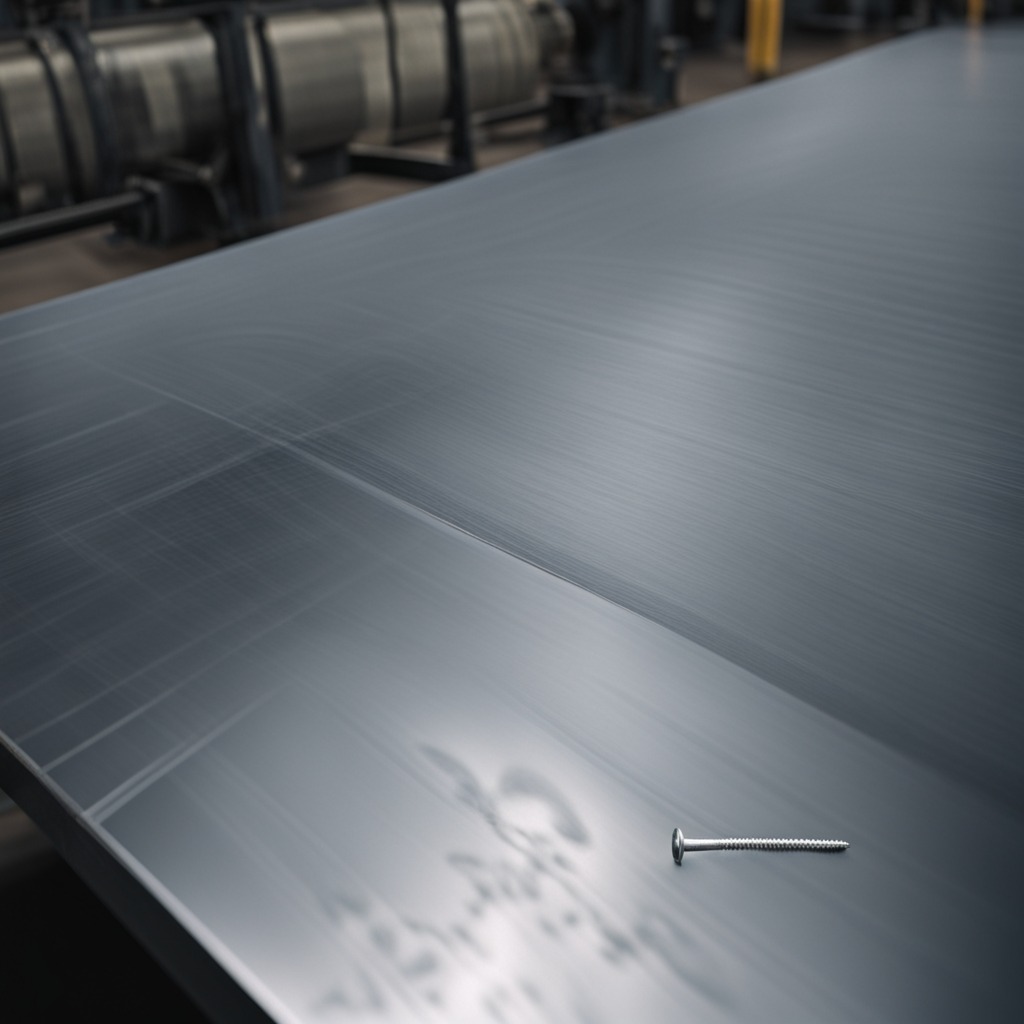
A metal screw is lying on a cold steel table in a mining workshop.